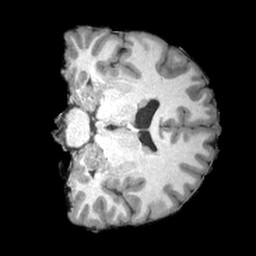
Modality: T1w
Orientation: coronal
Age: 26
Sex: female